Question: I have a gridview that is filled with buttons that looks like this:

right now if I click anywhere on the button, it will be pressed. But I want to the button to only be pressed when it's clicked in the light gray area, not the dark gray or white area on the top and left sides. I tried using 'setPadding(int,int,int,int)' and 'setPaddingRelative(int,int,int,int)' but neither of them makes any effect. How do I fix this?
Edit: the button is 50x50 and is already extended from the Button Class
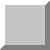
Answer: Override onTouchEvent in your custom button:
'''
@Override
public boolean onTouchEvent(MotionEvent event) {
if (isInGrayArea(event.getX(), event.getY())) {
return super.onTouchEvent(event);
}
return false;
}
'''
event.getX() and event.getY() is pixels coordinates, you will need to convert them into dp, I suppose.